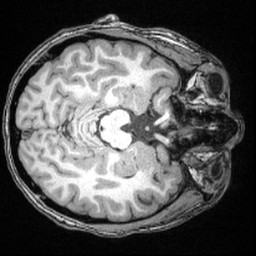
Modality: T1w
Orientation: axial
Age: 31
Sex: female
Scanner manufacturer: siemens
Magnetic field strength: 3 T
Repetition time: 2.4 s
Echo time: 0.00374 s